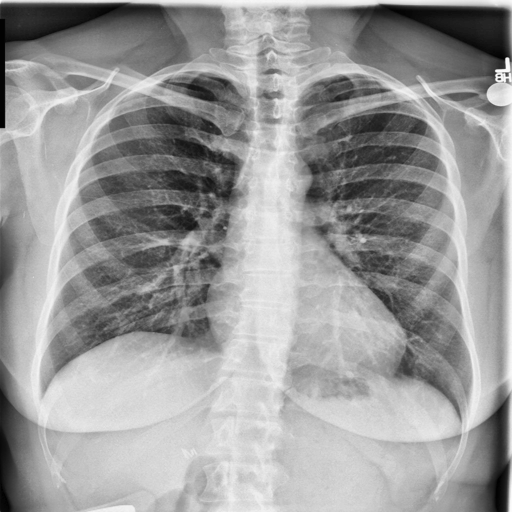
Finding: NORMAL